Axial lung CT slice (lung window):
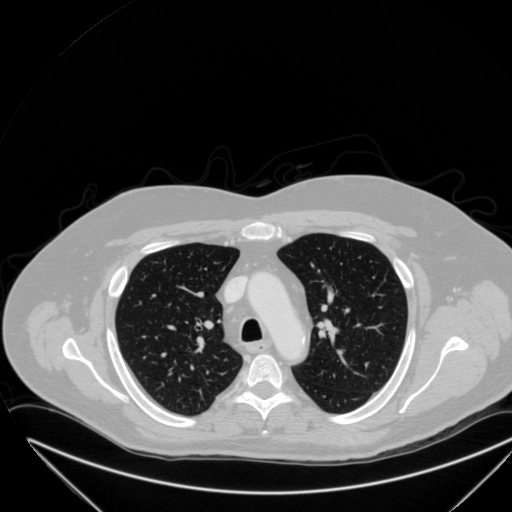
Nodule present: no